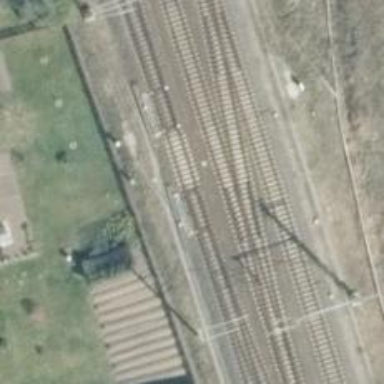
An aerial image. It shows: Railway switch with the turnout on the left side.